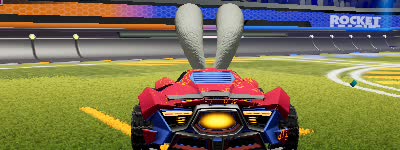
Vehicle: werewolf